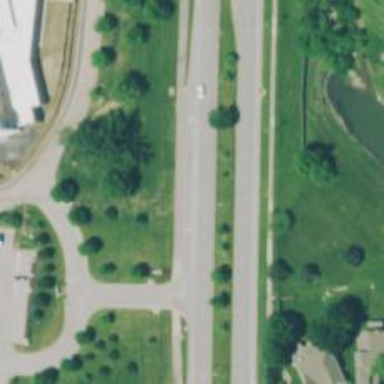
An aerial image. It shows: Road with dash markings.